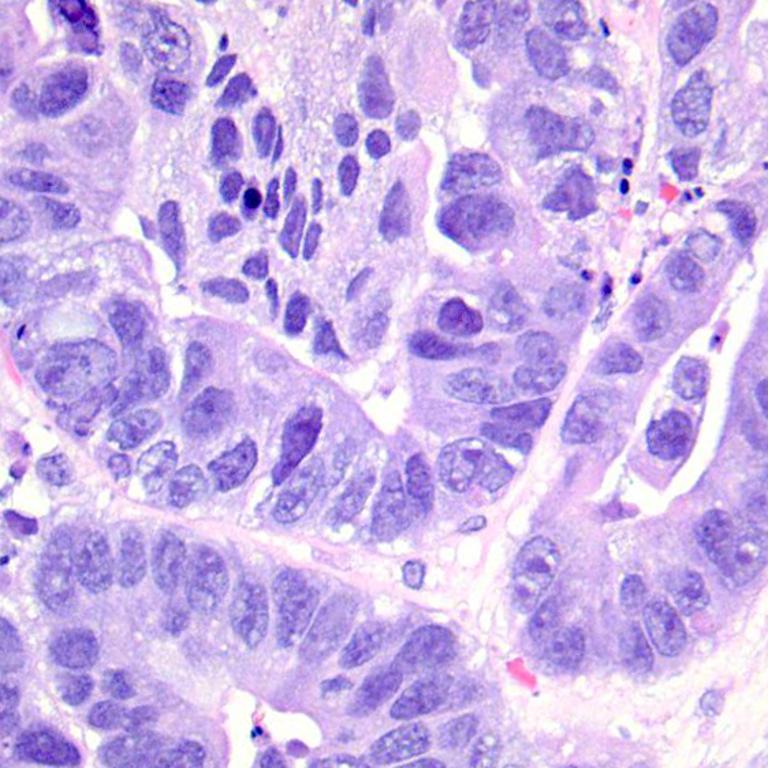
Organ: colon
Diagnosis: adenocarcinomas